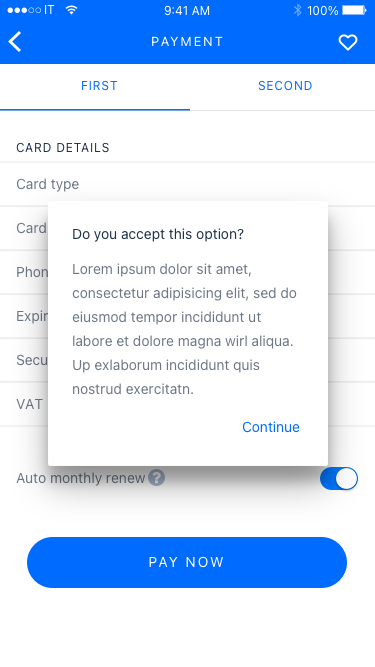
Text in this UI design:
PAY NOW
Auto monthly renew
Security code
VAT
Expiry date
Phone number
Card number
Card type
CARD DETAILS
Second
First
PAYMENT
100%
9:41 AM
IT
Continue
Do you accept this option?
Lorem ipsum dolor sit amet, consectetur adipisicing elit, sed do eiusmod tempor incididunt ut labore et dolore magna wirl aliqua. Up exlaborum incididunt quis nostrud exercitatn.